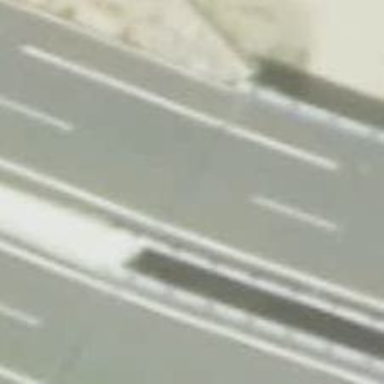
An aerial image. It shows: Motorway bridge with asphalt surface.